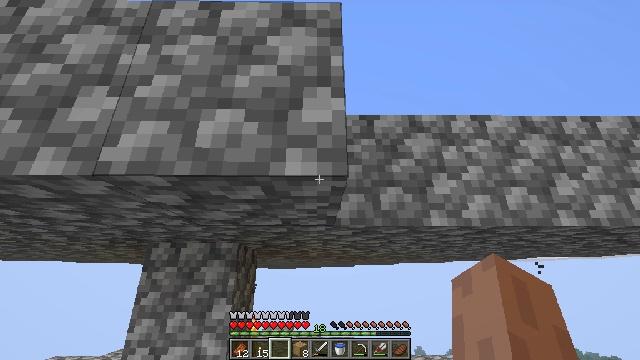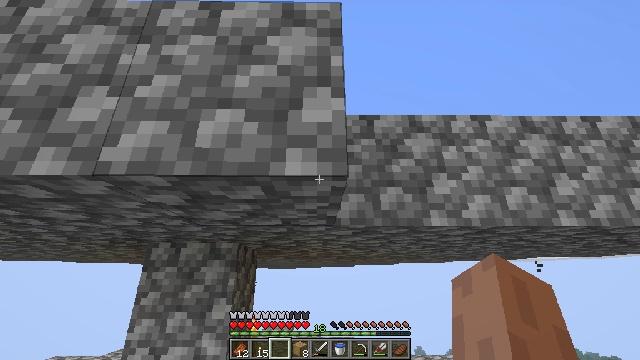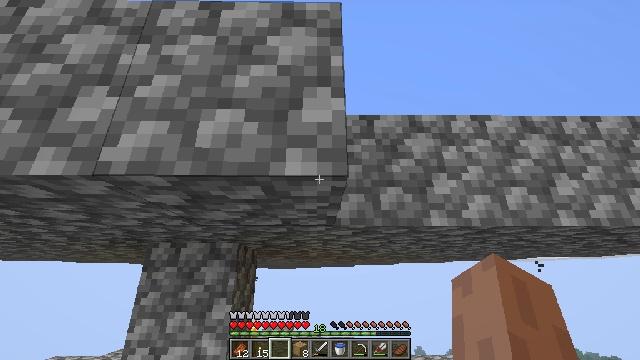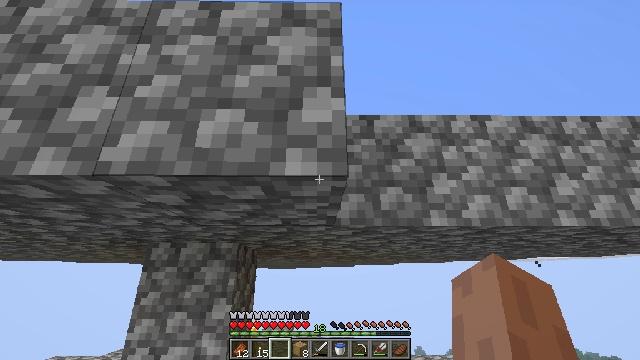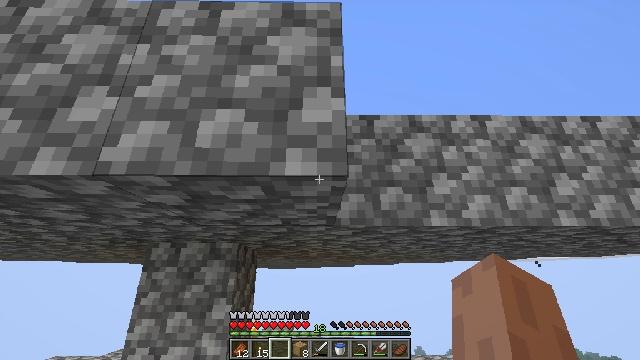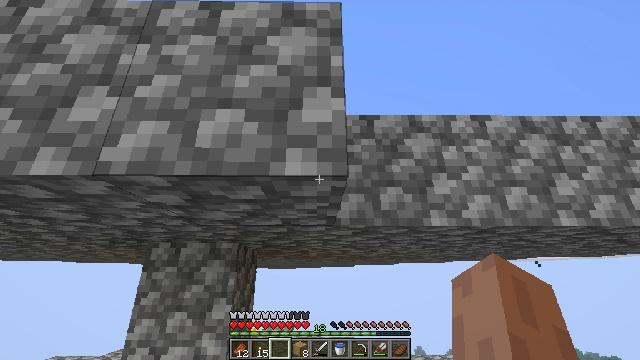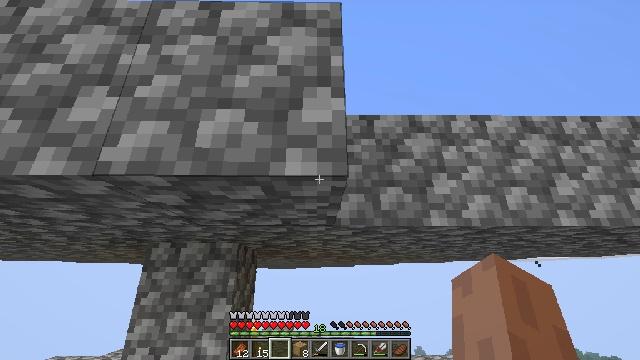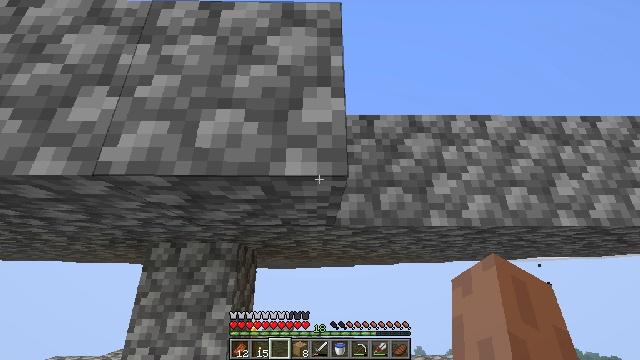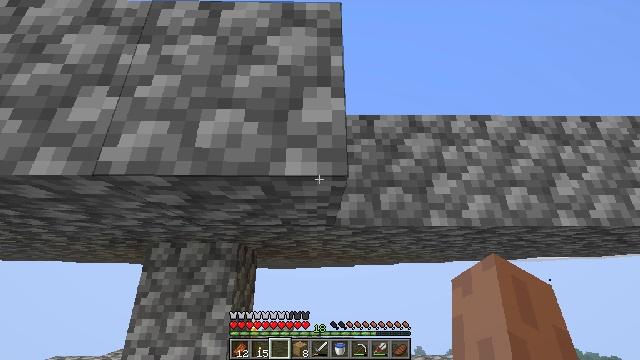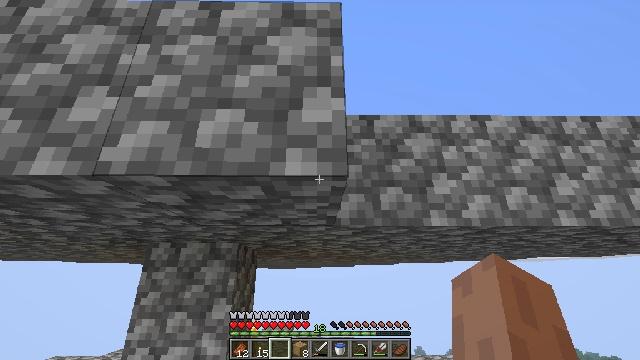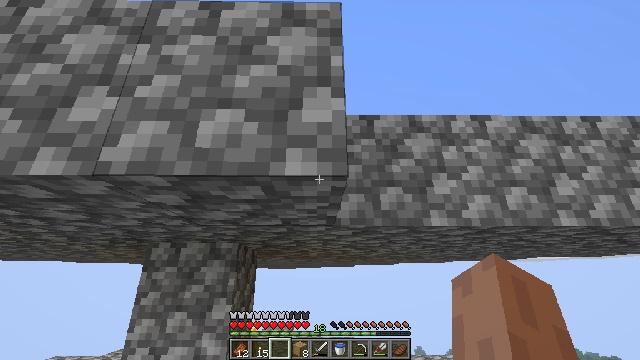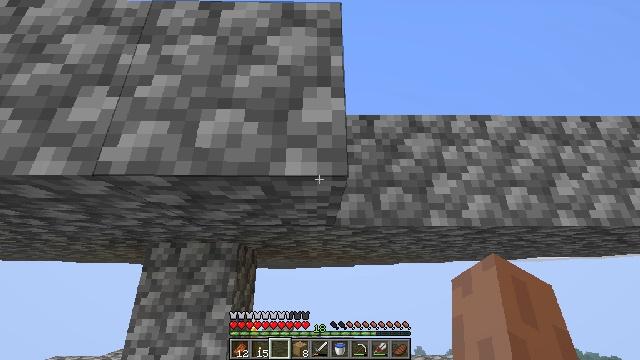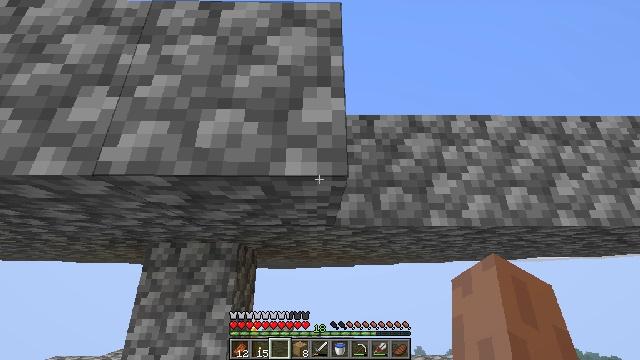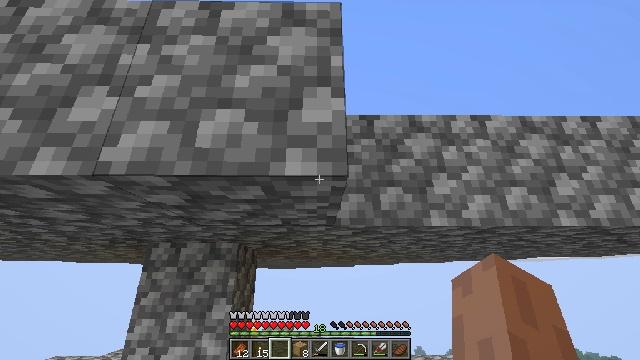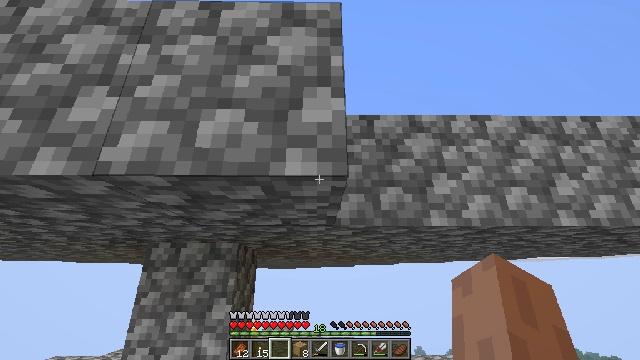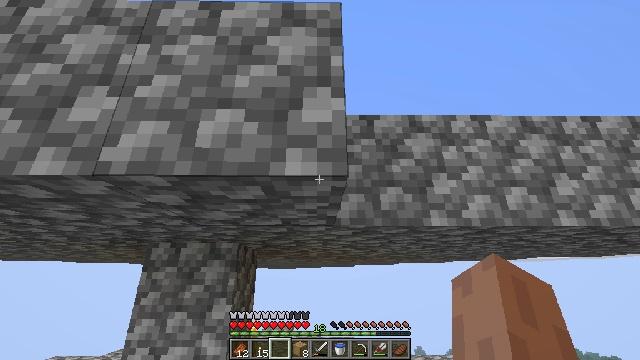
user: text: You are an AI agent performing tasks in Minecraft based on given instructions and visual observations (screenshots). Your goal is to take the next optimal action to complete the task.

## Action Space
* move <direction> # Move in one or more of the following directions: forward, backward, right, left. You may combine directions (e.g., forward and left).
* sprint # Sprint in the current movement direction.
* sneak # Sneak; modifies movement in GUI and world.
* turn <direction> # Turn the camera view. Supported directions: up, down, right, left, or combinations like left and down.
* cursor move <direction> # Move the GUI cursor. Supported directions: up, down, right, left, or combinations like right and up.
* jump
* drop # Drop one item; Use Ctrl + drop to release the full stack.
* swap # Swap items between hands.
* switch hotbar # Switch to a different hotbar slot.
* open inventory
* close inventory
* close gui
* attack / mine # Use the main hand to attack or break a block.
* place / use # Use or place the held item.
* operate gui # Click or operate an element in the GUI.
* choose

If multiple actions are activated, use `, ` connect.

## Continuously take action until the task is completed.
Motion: motion action
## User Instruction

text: Craft a cooked beef on the furnace.
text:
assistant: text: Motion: no_op
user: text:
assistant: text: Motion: no_op
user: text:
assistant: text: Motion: no_op
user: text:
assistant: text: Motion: no_op
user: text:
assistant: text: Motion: no_op
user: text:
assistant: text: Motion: no_op
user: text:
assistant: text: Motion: no_op
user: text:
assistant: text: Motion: no_op
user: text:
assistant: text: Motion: no_op
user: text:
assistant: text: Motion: no_op
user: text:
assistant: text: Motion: no_op
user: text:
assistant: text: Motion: no_op
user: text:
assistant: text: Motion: no_op
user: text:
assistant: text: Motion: no_op
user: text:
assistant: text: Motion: no_op
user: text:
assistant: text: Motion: no_op
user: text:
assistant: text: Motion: no_op
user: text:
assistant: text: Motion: no_op
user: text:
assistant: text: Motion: no_op
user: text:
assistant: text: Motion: no_op
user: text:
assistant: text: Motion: no_op
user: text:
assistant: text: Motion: no_op
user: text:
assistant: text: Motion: no_op
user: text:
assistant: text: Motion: no_op
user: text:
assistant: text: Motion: no_op
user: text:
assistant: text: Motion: no_op
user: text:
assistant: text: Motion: no_op
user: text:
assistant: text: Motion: no_op
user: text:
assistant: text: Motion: no_op
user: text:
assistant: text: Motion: no_op